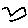
Label: zigzag